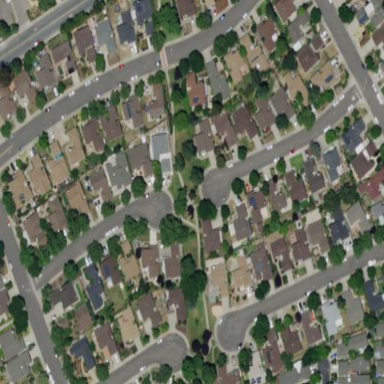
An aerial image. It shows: Residential area consisting of single-family homes.